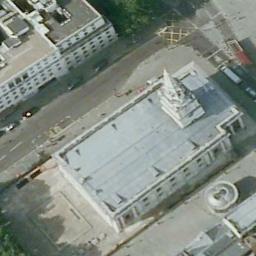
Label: church